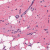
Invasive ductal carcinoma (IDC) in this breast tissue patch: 0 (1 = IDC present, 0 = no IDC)